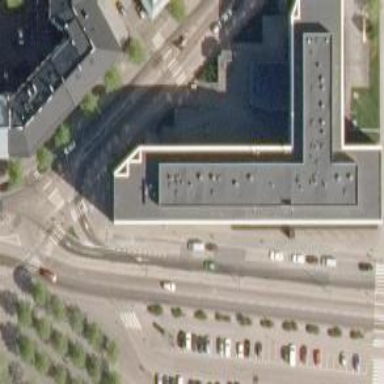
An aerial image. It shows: Government office.